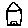
Label: house